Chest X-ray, AP view. Patient: 64 years old, sex M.
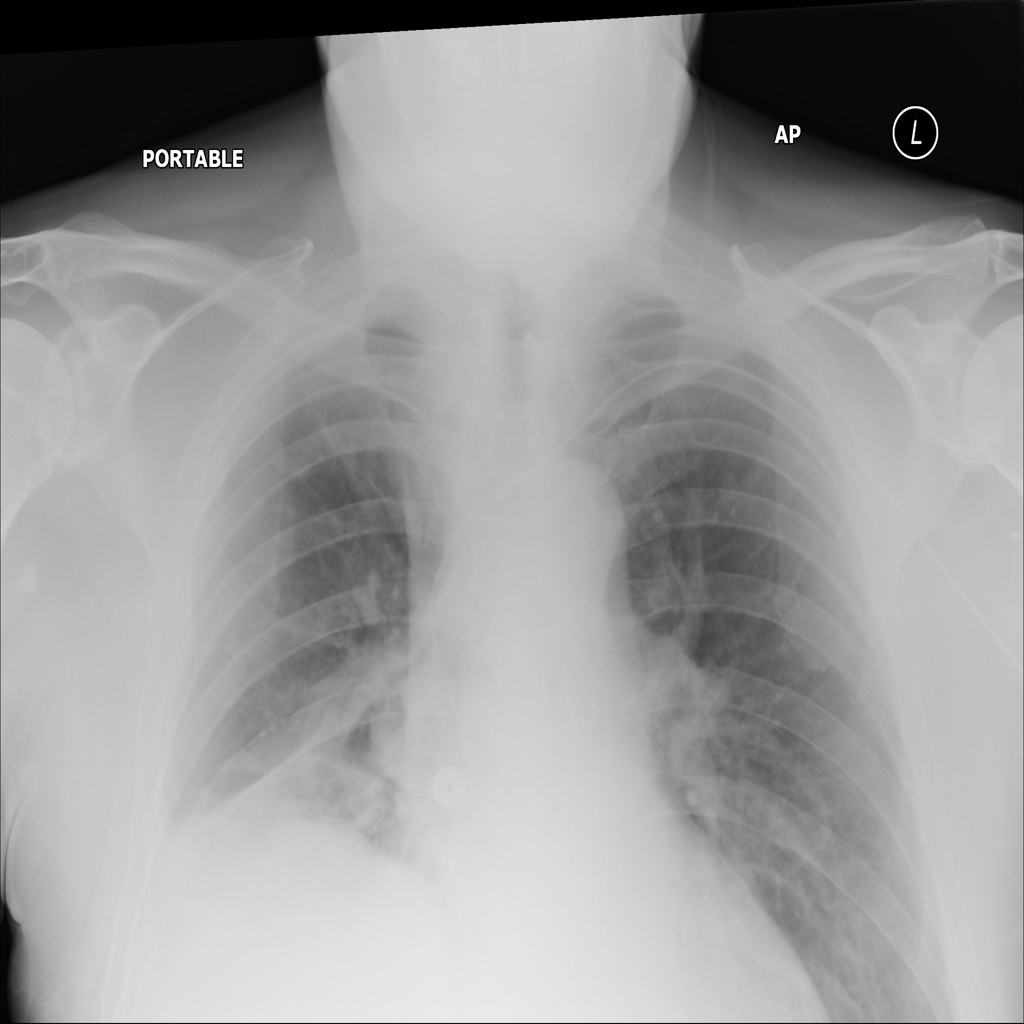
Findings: Atelectasis, Mass